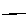
Label: line